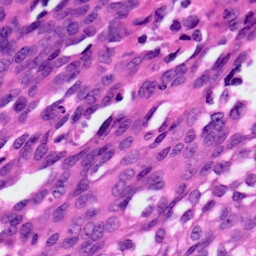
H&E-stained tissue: Ovarian